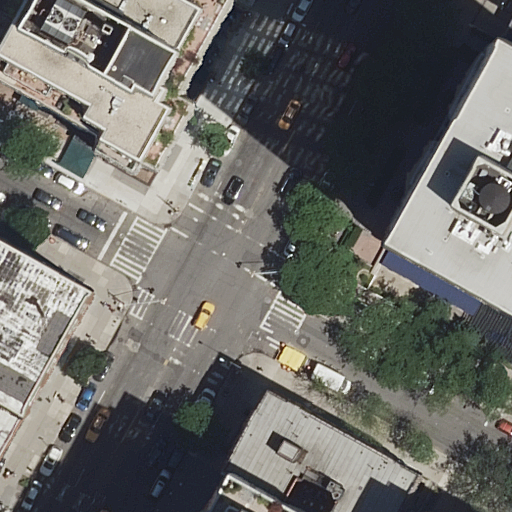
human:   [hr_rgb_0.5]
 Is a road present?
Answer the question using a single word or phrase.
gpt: yes

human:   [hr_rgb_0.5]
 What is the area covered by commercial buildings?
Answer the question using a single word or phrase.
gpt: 0m2

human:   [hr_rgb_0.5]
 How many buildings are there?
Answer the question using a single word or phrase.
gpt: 6

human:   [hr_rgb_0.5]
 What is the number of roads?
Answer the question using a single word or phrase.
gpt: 5

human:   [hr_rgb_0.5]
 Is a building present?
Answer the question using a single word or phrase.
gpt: yes

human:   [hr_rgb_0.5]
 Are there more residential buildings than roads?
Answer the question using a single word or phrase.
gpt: yes

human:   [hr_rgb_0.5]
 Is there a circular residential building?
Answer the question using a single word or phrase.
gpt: no

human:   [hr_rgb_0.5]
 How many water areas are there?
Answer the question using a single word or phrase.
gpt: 0

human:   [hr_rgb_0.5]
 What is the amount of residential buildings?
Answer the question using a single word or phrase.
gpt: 6

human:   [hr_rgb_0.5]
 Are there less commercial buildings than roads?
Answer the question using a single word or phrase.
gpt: yes

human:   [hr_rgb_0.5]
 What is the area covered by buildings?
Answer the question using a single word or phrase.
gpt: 4689m2

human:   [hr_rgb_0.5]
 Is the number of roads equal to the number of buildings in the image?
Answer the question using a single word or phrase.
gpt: no

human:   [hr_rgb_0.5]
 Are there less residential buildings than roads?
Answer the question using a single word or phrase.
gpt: no

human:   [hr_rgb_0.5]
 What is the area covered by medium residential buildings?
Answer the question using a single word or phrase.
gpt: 211m2

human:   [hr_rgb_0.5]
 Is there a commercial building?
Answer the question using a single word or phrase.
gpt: no

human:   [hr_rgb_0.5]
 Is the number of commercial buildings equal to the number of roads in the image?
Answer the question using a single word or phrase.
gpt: no

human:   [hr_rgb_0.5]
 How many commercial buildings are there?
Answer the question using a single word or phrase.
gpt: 0

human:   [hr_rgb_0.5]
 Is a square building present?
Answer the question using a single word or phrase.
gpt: no

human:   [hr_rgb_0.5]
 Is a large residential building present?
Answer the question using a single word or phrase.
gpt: yes

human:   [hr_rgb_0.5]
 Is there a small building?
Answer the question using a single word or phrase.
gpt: yes

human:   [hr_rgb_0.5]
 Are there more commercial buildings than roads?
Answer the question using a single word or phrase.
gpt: no

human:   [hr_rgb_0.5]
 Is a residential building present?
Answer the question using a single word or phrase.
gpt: yes

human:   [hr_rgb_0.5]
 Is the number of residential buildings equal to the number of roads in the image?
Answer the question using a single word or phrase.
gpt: no

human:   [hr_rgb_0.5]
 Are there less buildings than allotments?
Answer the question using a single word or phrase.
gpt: no

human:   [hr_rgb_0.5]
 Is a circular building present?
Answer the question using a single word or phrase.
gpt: no

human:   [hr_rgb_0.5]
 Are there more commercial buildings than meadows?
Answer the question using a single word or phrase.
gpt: no

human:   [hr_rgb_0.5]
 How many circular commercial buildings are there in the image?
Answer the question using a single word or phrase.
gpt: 0

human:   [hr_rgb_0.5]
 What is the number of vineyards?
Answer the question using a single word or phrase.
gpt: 0

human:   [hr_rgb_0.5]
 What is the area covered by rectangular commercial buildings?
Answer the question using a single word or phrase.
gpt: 0m2

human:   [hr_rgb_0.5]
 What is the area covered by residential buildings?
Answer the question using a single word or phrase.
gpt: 4689m2

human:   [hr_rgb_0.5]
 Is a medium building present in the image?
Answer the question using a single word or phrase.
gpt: yes

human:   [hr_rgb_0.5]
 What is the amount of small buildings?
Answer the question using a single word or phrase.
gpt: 2

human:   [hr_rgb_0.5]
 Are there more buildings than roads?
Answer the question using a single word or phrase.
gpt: yes

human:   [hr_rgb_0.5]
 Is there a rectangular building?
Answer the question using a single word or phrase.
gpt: yes

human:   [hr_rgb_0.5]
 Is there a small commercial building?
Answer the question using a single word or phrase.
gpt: no

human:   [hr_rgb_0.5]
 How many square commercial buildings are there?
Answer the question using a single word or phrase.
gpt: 0

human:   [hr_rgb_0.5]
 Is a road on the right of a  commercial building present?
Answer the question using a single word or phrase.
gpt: no

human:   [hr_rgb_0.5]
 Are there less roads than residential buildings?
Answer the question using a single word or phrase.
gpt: yes

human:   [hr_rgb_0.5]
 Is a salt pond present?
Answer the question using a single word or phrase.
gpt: no

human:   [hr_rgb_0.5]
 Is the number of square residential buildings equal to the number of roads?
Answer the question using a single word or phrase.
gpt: no

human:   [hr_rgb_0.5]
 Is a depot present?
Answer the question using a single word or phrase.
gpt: no

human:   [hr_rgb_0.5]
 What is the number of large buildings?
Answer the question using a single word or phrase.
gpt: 3

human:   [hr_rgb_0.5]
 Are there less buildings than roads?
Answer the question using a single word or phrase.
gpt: no

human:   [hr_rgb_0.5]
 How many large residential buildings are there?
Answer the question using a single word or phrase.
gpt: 3

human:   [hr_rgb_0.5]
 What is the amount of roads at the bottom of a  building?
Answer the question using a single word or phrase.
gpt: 4

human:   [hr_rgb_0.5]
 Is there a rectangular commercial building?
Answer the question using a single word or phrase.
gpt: no

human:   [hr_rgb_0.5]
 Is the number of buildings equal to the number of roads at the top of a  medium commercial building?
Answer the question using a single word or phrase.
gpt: no

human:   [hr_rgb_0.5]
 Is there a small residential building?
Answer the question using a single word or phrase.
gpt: yes

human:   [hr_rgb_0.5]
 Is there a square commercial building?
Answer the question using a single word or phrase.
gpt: no

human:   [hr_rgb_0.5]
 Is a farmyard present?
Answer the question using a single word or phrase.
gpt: no

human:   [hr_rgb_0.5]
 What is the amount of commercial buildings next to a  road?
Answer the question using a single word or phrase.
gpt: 0

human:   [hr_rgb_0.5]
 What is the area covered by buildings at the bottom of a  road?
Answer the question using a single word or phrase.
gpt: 3690m2

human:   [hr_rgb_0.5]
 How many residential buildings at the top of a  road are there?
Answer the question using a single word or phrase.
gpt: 3

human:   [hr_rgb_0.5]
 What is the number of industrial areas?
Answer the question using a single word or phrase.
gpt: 0

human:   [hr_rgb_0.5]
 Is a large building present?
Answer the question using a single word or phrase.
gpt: yes

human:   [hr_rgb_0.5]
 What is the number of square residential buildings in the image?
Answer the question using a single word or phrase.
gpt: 0

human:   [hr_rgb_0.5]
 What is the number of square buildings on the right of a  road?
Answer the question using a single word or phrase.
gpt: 0

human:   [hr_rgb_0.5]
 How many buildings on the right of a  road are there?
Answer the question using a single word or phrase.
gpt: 4

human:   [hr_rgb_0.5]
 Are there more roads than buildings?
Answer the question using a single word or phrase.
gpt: no

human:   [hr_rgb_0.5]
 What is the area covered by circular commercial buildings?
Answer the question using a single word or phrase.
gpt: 0m2

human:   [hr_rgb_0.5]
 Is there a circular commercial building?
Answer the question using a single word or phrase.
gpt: no

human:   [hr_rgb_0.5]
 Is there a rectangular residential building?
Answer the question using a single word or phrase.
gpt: yes

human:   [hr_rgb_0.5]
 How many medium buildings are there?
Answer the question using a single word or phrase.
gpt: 1

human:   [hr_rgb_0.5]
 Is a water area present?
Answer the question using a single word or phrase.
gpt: no